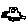
Label: car